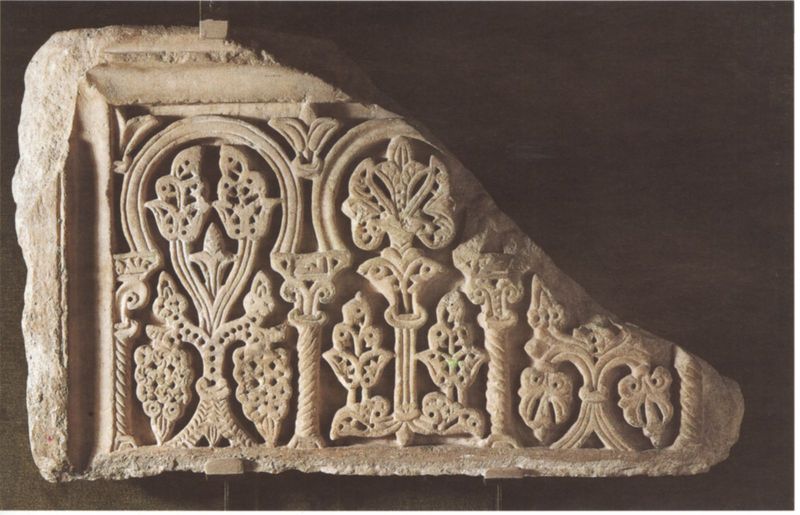
Titel: Reliefplatte aus dem Alcázar in Córdoba
Institution: Madrid, Museo Arqueologico Nacional
Schlagwörter: baum, blätter, bäume, blumen, marmor, säule, säulen, muster, ornament, architektur, stein, kirche, blatt, pflanzen, ranken, skulptur, relief, bogen, dekoration, wein, platte, steinmetz, fein, arkade, arkaden, türkisch, weintrauben, sandstein, griechisch, romanik, fresko, traube, filigran, ornamentik, indien, dekorativ, filligran, zerbrochen, arabeske, romanisch, dreiteilung, kalkstein, bruch, gebrochen, freske, bruchstück, restauriert, abgebrochen, gothic, blüme, 1200, 1100, arabske, architekturdekor